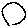
Label: circle